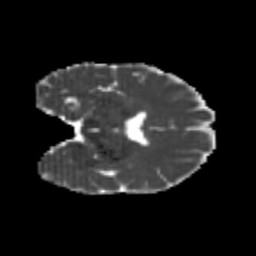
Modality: MD
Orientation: coronal
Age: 20
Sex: female
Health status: healthy
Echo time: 0.074 s